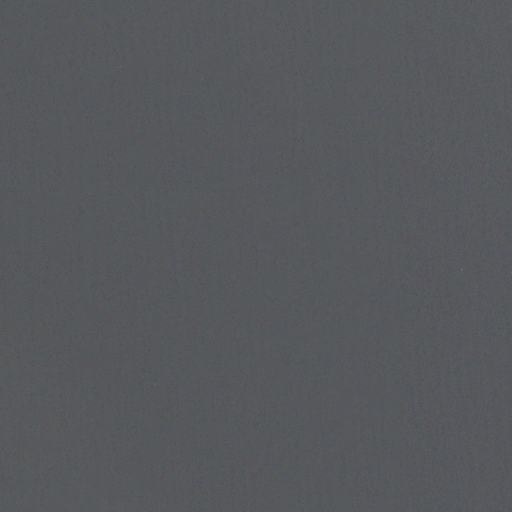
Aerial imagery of island in Louisiana named Coon Nest Island containing only open water